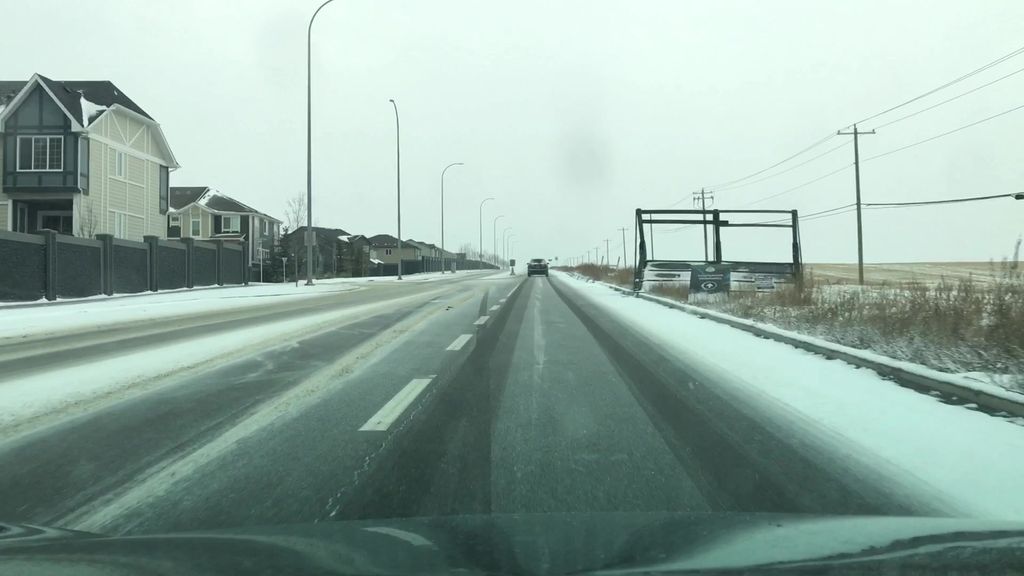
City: calgary